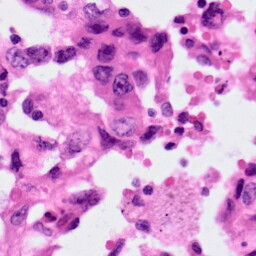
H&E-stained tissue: Lung